Question: 'PageAsyncTask'
However this simple code does compile + execute( no errors in debug mode / trace mode) but the response never ends.
'''
public partial class _Default2 : System.Web.UI.Page
{
IAsyncResult BeginGetData(object sender, EventArgs e, AsyncCallback callback, object state)
{
SqlConnection con = new SqlConnection(@"Data Source=... Asynchronous Processing=True;");
var sql = @" SELECT [NAME] FROM [WebERP].[dbo].[t]";
{
SqlCommand _cmd = null;
try
{
_cmd = new SqlCommand(sql, con);
_cmd.CommandTimeout = 100000;
con.Open();
return _cmd.BeginExecuteReader(EndGetData, _cmd);
}
catch (Exception ex)
{
if (_cmd != null) _cmd.Dispose();
con.Close();
throw;
}
}
}
void EndGetData(IAsyncResult ar)
{
(ar.AsyncState as SqlCommand).EndExecuteReader(ar);
Response.Write(1111); // HttpContext.Current.Response also doesnt help
}
void TimeoutData(IAsyncResult ar)
{
Response.Write("Could not retrieve data!");
}
protected void Page_Load(object sender, EventArgs e)
{
PageAsyncTask task = new PageAsyncTask(BeginGetData, EndGetData, TimeoutData, null, true);
Page.RegisterAsyncTask(task);
Page.ExecuteRegisteredAsyncTasks();
}
}
'''
The response never ends. All I see is :

What am I missing ?
(nb 'Async="true"' is on the page directive , also - code was simplified just to describe the case )
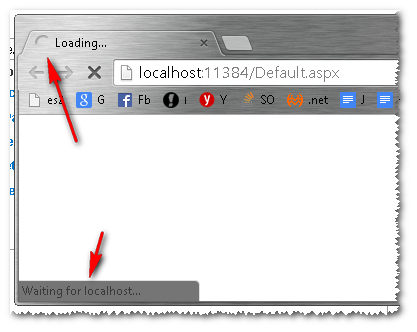
Answer: I think the problem here is that you pass the same 'BeginGetData' and 'EndGetData' callbacks to both 'BeginExecuteReader' and 'new PageAsyncTask()'. They should be different: what you pass to 'PageAsyncTask' is "outer" to what you pass to 'BeginExecuteReader'.
You'd call 'BeginExecuteReader' from the begin callback you'd pass to 'PageAsyncTask', and you'd be actually required to call the 'AsyncCallback callback' provided to you there by ASP.NET (you'd call it when the async operation would have finished, i.e., from your 'EndGetData').
It would be so much easier if you could use the 'PageAsyncTask(Func<Task>)' override, but I don't think you can target .NET 4.5 with VS2010.